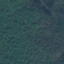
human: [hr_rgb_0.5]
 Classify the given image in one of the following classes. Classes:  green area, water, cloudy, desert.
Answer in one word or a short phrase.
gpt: green area